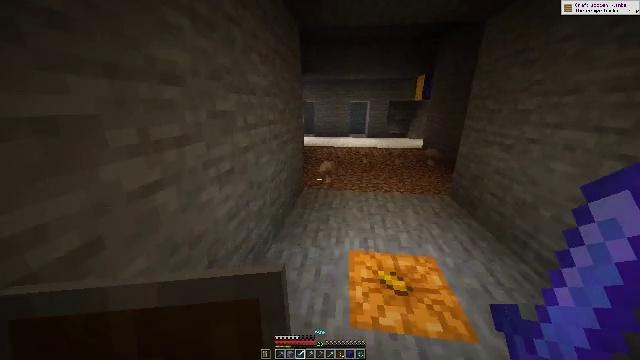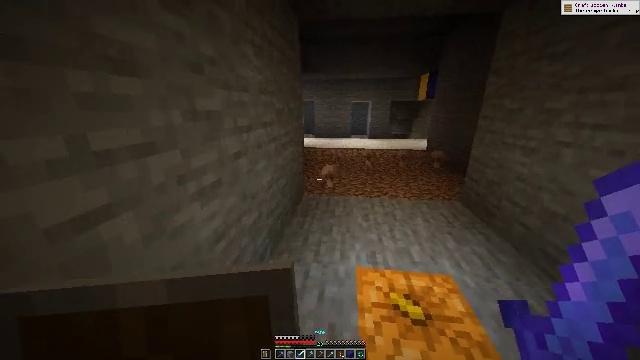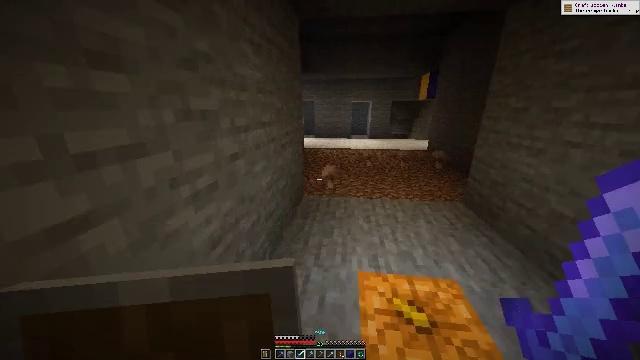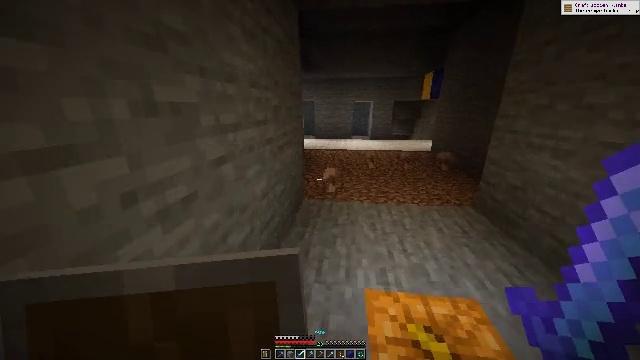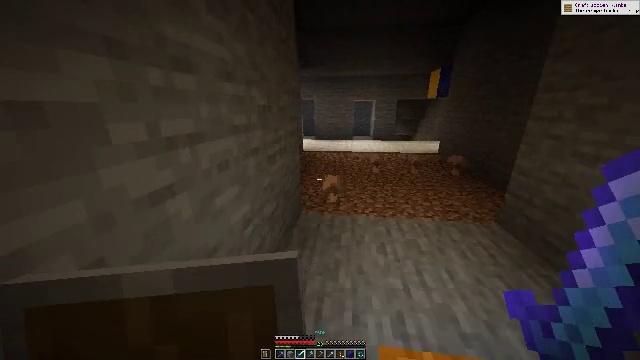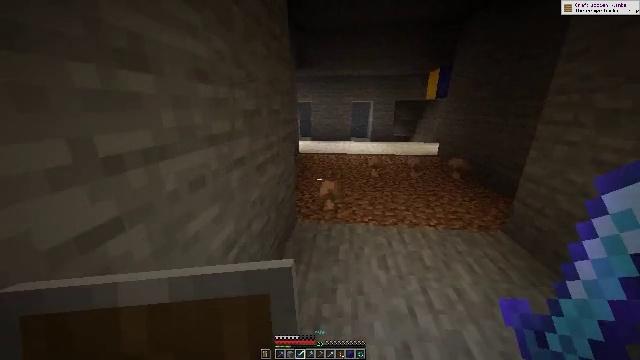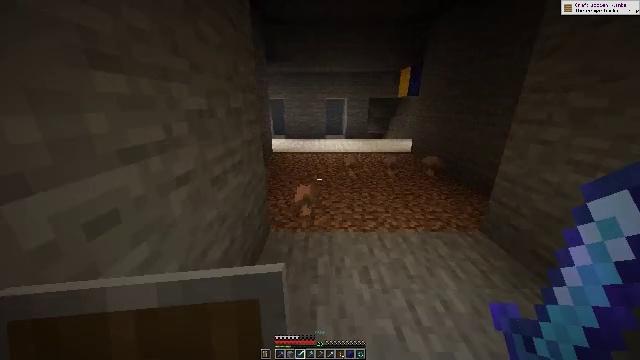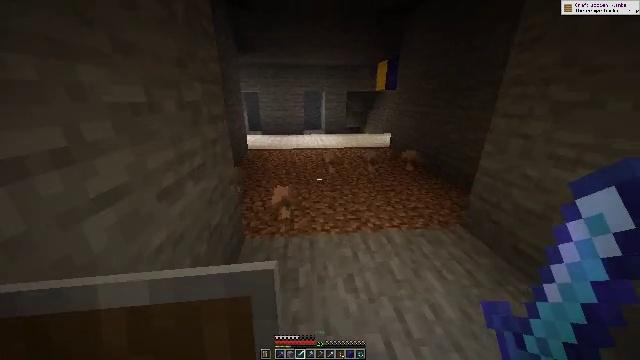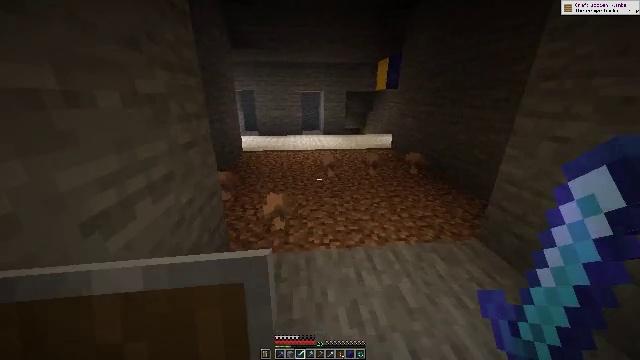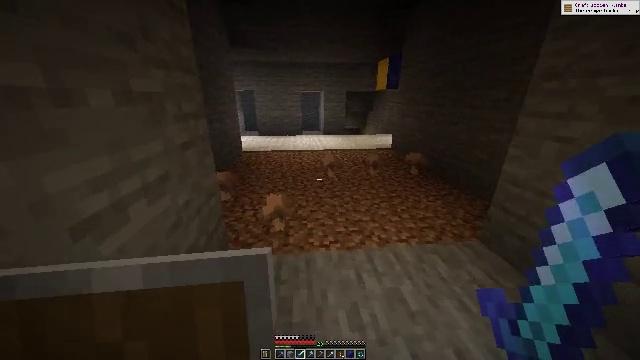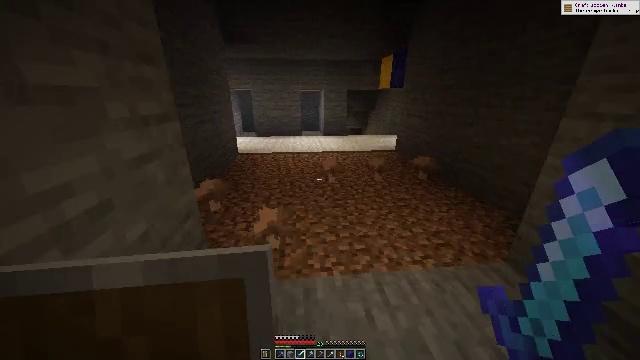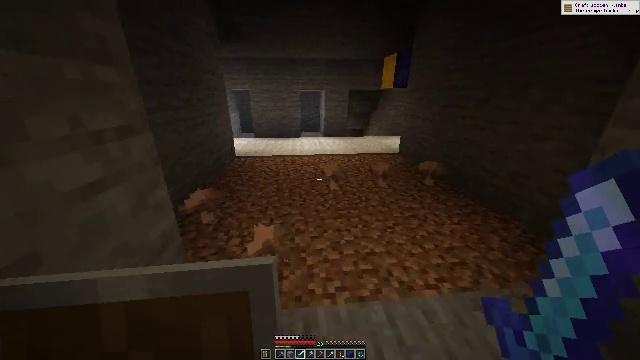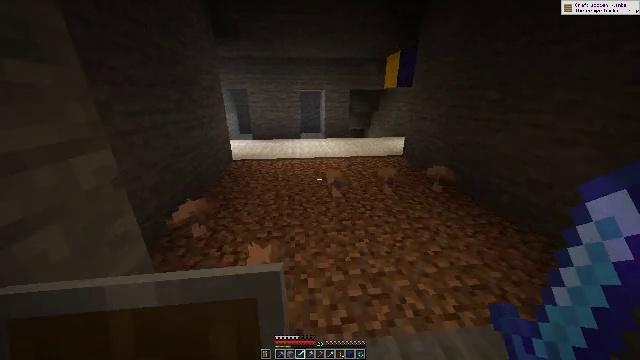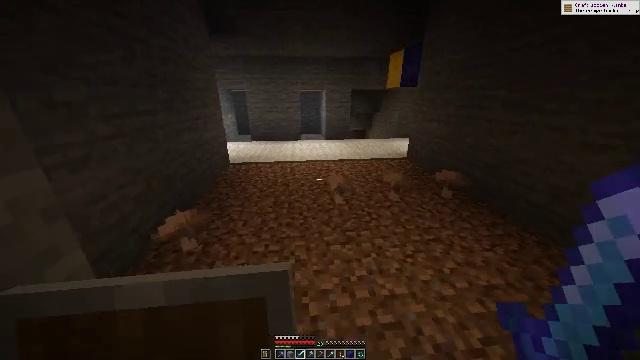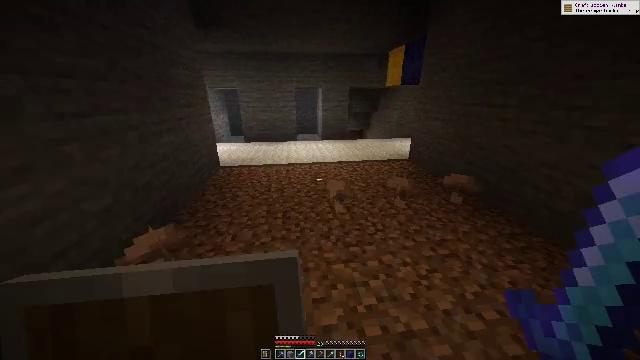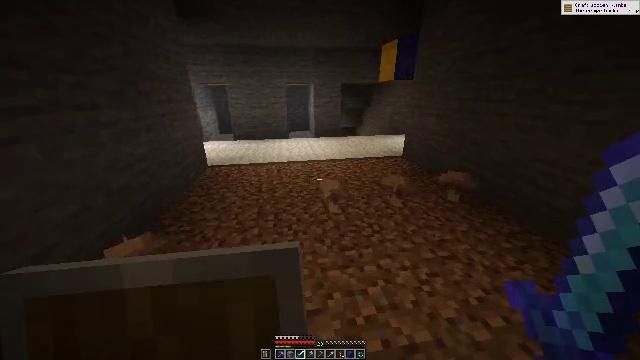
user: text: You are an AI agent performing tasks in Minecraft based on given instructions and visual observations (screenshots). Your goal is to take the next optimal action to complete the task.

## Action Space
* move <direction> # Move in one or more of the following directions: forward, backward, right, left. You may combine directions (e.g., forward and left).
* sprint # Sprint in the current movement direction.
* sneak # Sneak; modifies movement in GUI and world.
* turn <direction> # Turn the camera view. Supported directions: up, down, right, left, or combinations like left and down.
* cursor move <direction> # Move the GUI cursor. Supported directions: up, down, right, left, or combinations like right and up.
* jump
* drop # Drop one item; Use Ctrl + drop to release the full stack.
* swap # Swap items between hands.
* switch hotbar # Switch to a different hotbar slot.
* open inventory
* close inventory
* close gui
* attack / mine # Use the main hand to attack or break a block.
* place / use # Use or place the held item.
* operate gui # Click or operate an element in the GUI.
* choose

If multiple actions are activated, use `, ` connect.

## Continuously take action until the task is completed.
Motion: motion action
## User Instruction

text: Attack the blue shulker box to gather it.
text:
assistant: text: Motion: move forward
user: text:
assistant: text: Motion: move forward
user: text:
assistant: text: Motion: move forward
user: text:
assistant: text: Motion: move forward
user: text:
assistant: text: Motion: move forward
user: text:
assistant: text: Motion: move forward, turn right
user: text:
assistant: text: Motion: move forward, turn right and down
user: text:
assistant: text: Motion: move forward
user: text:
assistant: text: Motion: move forward
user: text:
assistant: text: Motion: move forward
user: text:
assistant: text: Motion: move forward
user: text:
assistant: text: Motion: move forward
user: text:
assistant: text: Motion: move forward
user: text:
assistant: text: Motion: move forward, turn right
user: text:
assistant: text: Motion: move forward, turn right
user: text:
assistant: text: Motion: move forward, turn right, jump
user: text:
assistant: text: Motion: move forward, jump
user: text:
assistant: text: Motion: move forward, jump
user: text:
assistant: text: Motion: move forward, jump
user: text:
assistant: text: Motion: move forward
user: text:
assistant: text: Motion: move forward
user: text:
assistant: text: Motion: move forward
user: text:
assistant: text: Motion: move forward
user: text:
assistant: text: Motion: move forward
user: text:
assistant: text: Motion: move forward
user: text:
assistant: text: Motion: move forward
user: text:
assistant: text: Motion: move forward
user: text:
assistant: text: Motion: move forward, turn right and up
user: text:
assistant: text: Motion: move forward, turn right and up
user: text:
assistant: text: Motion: move forward, turn right